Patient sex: M
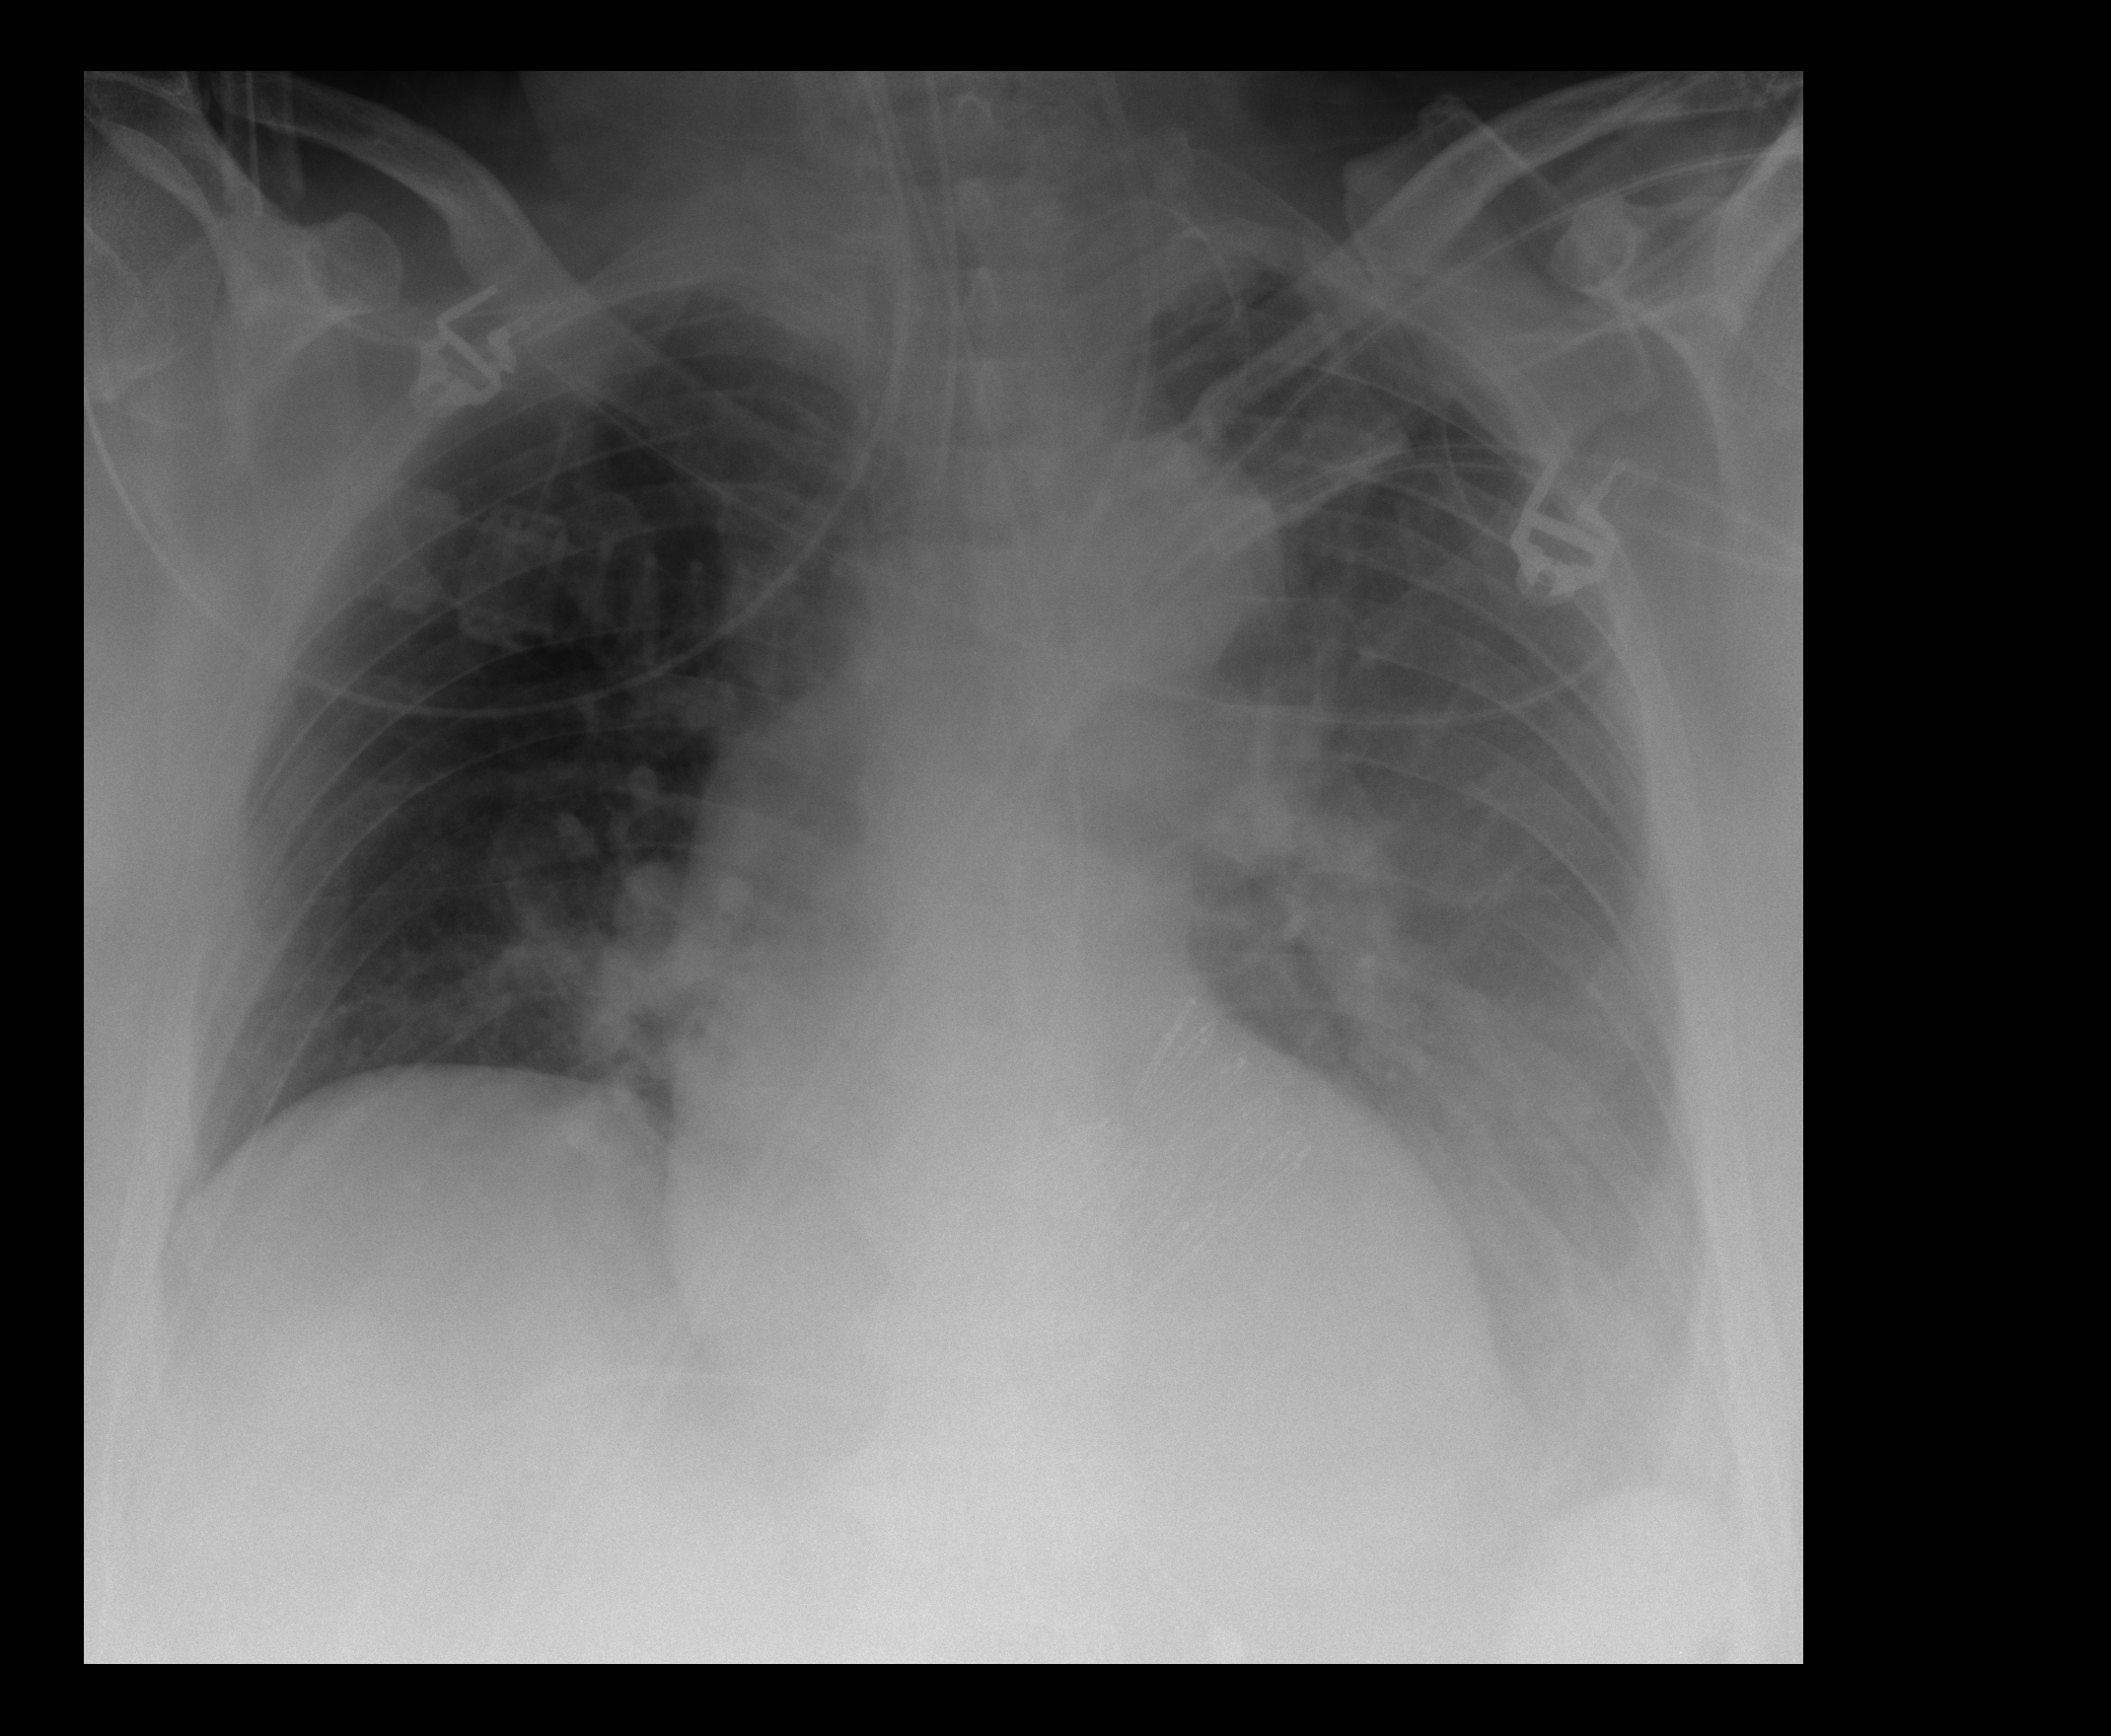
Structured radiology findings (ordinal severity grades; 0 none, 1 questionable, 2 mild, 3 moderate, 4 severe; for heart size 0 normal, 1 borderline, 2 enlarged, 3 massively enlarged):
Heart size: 2
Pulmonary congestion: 0
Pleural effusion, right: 0
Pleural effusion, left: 2
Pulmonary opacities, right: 0
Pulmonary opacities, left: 0
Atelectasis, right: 2
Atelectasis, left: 2